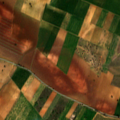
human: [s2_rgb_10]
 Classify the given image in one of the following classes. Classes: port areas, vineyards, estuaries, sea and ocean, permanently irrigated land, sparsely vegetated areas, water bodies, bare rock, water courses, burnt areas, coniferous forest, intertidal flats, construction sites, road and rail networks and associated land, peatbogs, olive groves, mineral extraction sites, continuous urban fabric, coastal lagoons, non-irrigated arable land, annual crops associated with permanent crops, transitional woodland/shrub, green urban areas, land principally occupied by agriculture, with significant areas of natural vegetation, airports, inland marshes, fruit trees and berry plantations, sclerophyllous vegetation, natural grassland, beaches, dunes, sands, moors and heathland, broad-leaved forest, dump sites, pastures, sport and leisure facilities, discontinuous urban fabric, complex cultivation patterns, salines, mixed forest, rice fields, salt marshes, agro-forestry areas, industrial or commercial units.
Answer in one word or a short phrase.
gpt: non-irrigated arable land, olive groves, annual crops associated with permanent crops